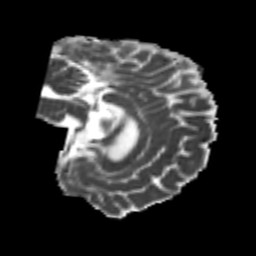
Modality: MD
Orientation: sagittal
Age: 24
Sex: male
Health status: healthy
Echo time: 0.074 s